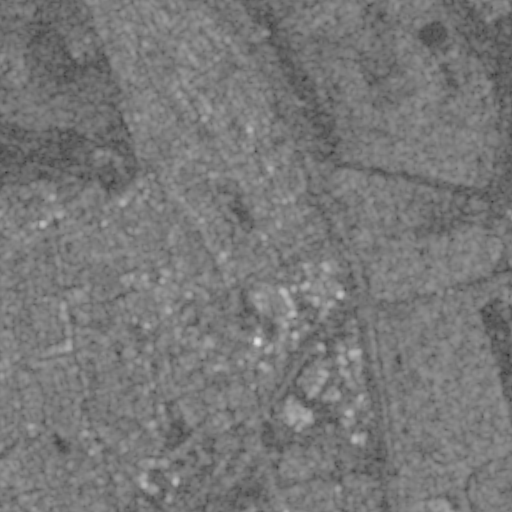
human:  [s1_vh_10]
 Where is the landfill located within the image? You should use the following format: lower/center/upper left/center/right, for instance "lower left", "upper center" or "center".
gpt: The landfill is located in the lower right of the image.
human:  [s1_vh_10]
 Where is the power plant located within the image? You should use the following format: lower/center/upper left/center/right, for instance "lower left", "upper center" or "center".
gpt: The power plant is located in the lower right of the image.
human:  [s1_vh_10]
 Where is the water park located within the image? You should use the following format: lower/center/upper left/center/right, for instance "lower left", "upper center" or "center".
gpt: The water park is located in the lower left of the image.
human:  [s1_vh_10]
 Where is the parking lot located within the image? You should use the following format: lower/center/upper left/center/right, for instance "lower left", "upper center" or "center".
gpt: There is no parking lot in the image.

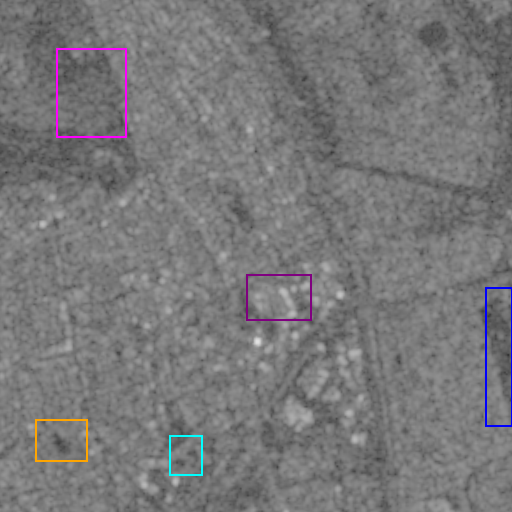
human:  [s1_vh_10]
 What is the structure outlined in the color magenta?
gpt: The structure outlined in magenta is a crop field.
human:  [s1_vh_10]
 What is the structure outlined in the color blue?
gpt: The structure outlined in blue is a landfill.
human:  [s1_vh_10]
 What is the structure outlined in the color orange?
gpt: The structure outlined in orange is a park.
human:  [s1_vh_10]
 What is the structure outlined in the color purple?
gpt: The structure outlined in purple is a parking lot.
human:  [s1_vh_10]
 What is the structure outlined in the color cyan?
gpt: The structure outlined in cyan is a water park.
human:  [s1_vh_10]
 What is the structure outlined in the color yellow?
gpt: There is no yellow outline.